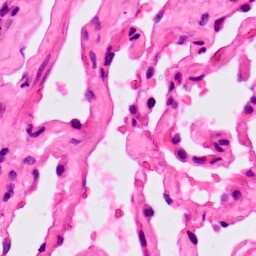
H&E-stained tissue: Lung